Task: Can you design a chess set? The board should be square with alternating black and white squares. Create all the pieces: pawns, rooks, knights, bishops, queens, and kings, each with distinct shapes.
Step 2612:
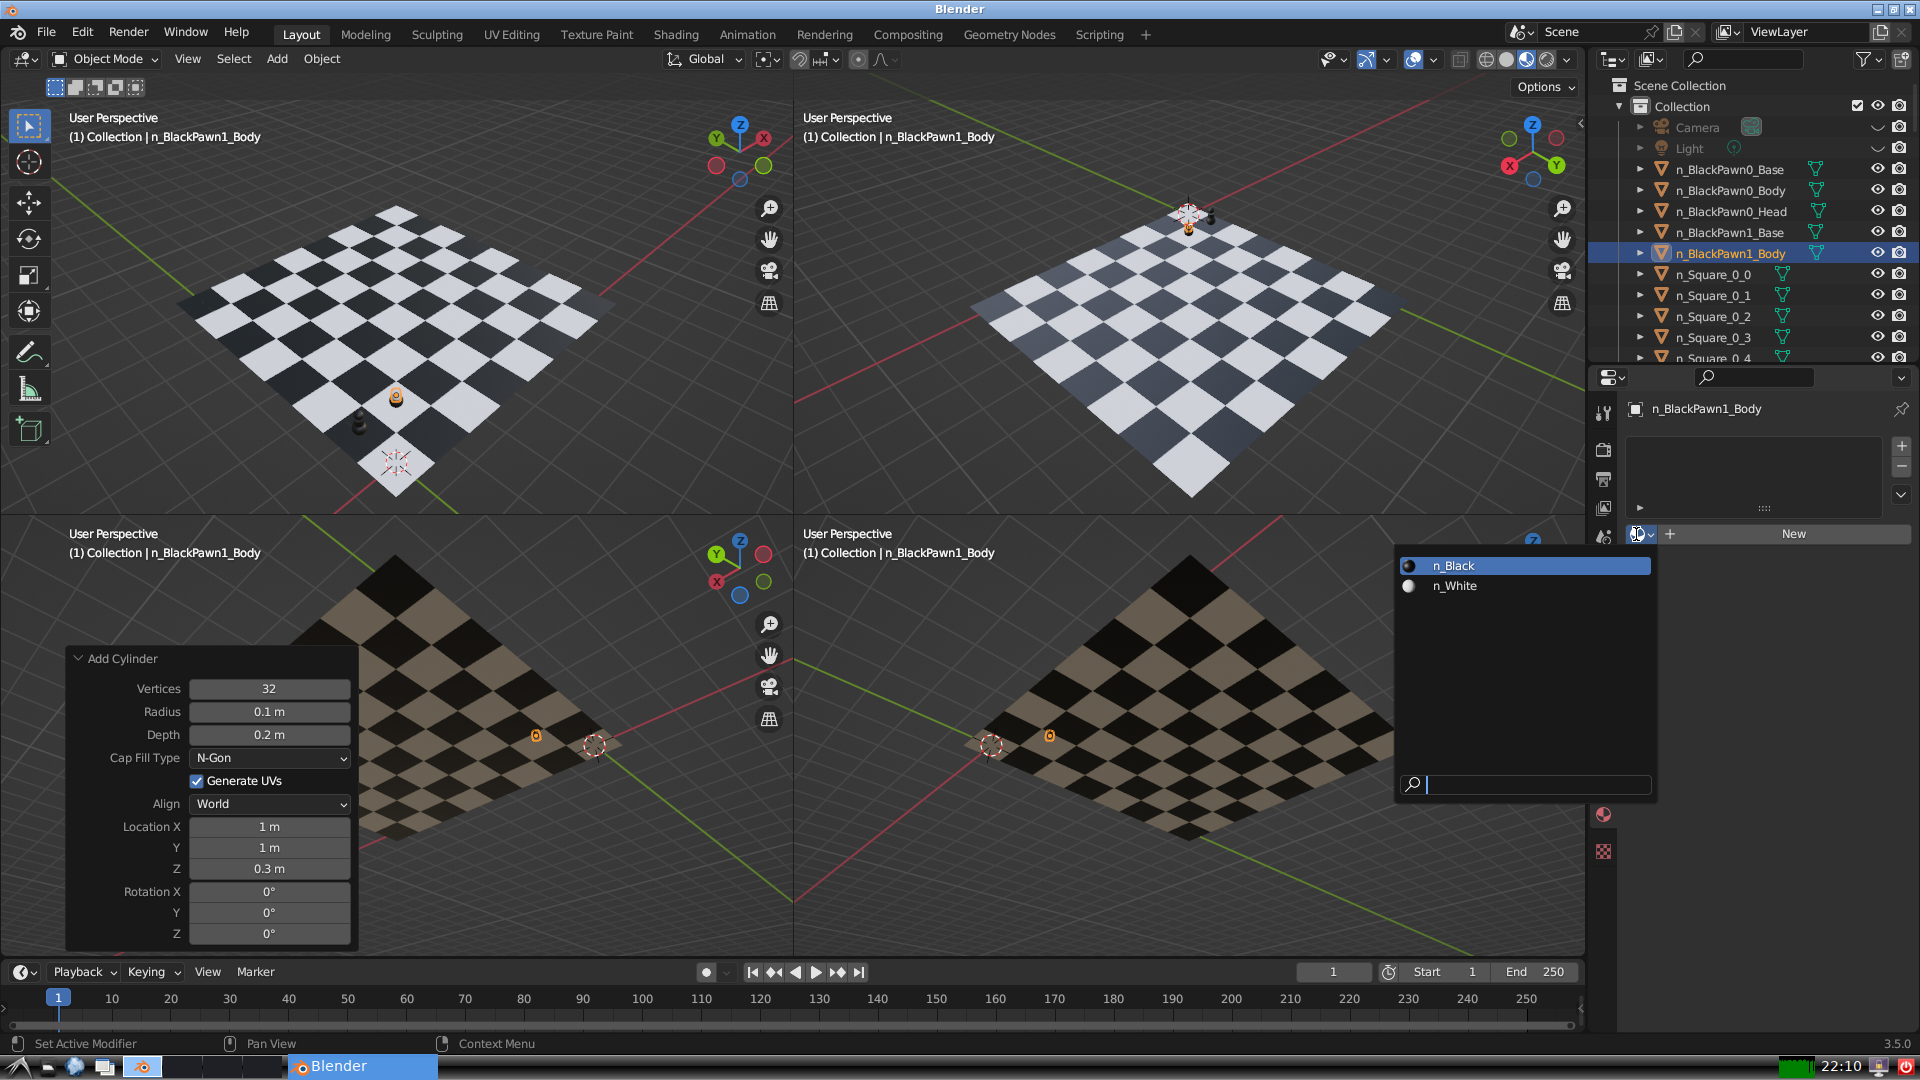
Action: input_text: n_Black